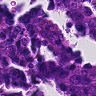
Metastatic tissue present: yes